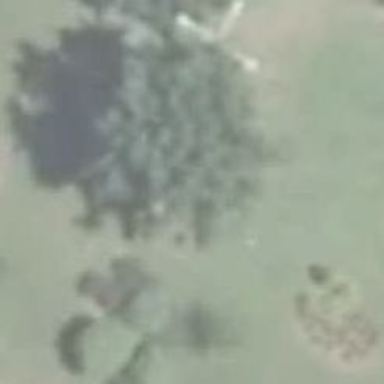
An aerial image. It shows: Natural landmark tree.